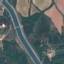
Land use / land cover: River